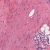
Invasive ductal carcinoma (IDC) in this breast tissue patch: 0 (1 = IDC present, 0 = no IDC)